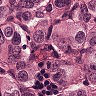
Metastatic tissue present: yes